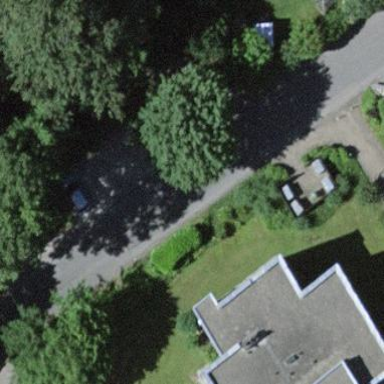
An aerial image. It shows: Street side parking area.